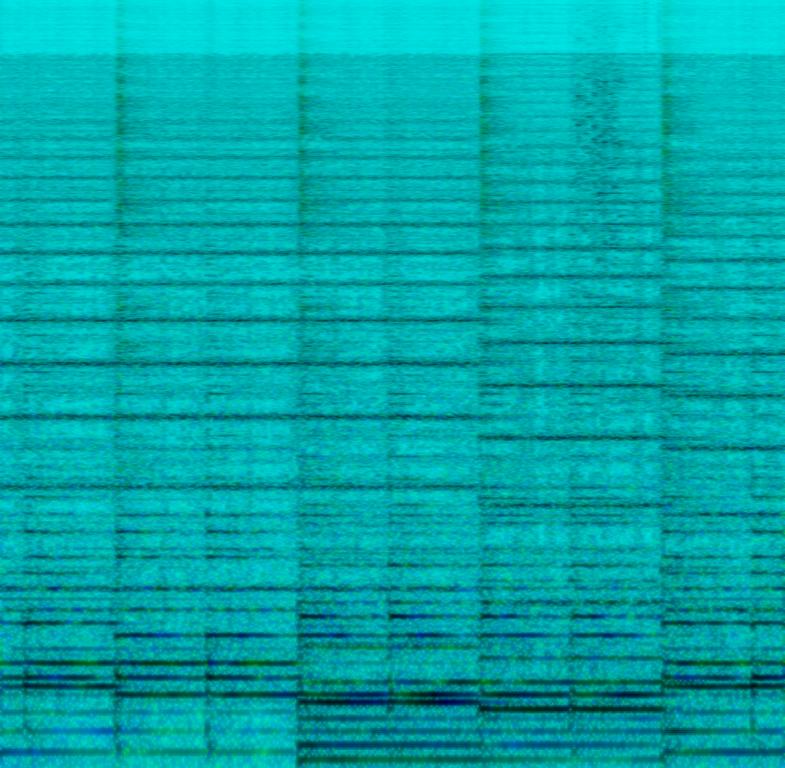
A synthesized string lead melody is accompanied by digital piano accompaniment and chimes. The tempo is slow and steady and the feeling is light and airy.